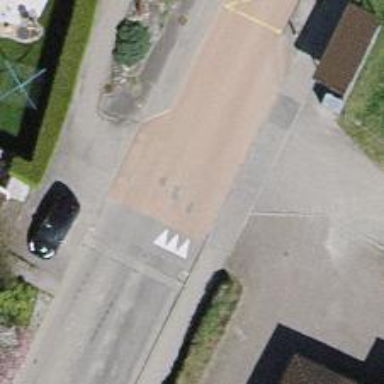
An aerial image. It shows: Uncontrolled zebra crossing on the road.